Question: I am developing a site for thriller movies. I want to fetch data from IMDB. I need to use Ajax to fetch data asynchronously. My code does not work well.
The movie info is not appearing in the carousal.
The html file which fetch data :
'''
<?php
require_once('functions.php');
$triangle = getMovieInfo('triangle');
$Predestination = getMovieInfo('Predestination');
$silence_of_the_lambs = getMovieInfo('The Silence of the Lambs');
$shutter_island = getMovieInfo('Shutter Island');
?>
<br>
<!-- Text which has greater value -->
<div>
<div class = "row">
<div class="alert alert-success text-center" role="alert"><h3>If you are looking for a site, where you can see the list of all verified thrillers, then you are at the right place.</h3></div>
</div>
</div>
<!-- slider for the home page -->
<div class="container">
<div class="row">
<div class = "col-md-6 col-lg-6 col-sm-6">
<div id="myCarousel" class="carousel slide" data-ride="carousel">
<!-- Indicators -->
<ol class="carousel-indicators">
<li data-target="#myCarousel" data-slide-to="0" class="active"></li>
<li data-target="#myCarousel" data-slide-to="1"></li>
<li data-target="#myCarousel" data-slide-to="2"></li>
<li data-target="#myCarousel" data-slide-to="3"></li>
</ol>
<!-- Wrapper for slides -->
<div class="carousel-inner" role="listbox">
<div class="item active">
<?php echo "<img src="$triangle->Poster">"; ?>
<!-- <span> <?php echo "Plot : ".$triangle->Plot; ?> </span> -->
</div>
<div class="item">
<?php echo "<img src="$silence_of_the_lambs->Poster">"; ?>
<!-- <span> <?php echo "Plot : ".$silence_of_the_lambs->Plot; ?> </span> -->
</div>
<div class="item">
<?php echo "<img src="$Predestination->Poster">"; ?>
<!-- <span> <?php echo "Plot : ".$Predestination->Plot; ?> </span> -->
</div>
<div class="item">
<?php echo "<img src="$shutter_island->Poster">"; ?>
<!-- <span> <?php echo "Plot : ".$shutter_island->Plot; ?> </span> -->
</div>
</div>
<!-- Left and right controls -->
<a class="left carousel-control" href="#myCarousel" role="button" data-slide="prev">
<span class="glyphicon glyphicon-chevron-left" aria-hidden="true"></span>
<span class="sr-only">Previous</span>
</a>
<a class="right carousel-control" href="#myCarousel" role="button" data-slide="next">
<span class="glyphicon glyphicon-chevron-right" aria-hidden="true"></span>
<span class="sr-only">Next</span>
</a>
</div>
</div>
<div class ="col-md-6 col-lg-6 col-sm-6">
<div class="well">
<div class="thriller">
<h3>What is a thriller movie?</h3>
<h4>If the genre is to be defined strictly, a genuine thriller is a film that rentlessly pursues a single-minded goal - to provide thrills and keep the audience cliff-hanging at the 'edge of their seats' as the plot builds towards a climax.</h4>
<h4>
Believe me, I love watching thriller movies more than anything. These movies are real movies, where you can't guess the last scene. I enjoyed a lot of thriller movies and then thought to make a site, where you can easily watch a movie.
</h4>
</div>
</div>
</div>
</div>
</div>
'''
The getMovieInfo function is here:
function getMovieInfo($title)
{
$title = urlencode($title);
'''
//Call the omdb api
$json=file_get_contents("http://www.omdbapi.com/?t=$title");
$details=json_decode($json);
//Check if response contains the movie information
if($details->Response=='True')
{
return $details;
}
else
{
echo "Movie information not available.Please confirm title";
}
}
'''
My java script file is:
'''
$(document).ready(function()
{
$("#home").click(function(event)
{
alert("home is clicked");
$('#contents').load('home.html');
});
});
'''

Please help me to solve this.
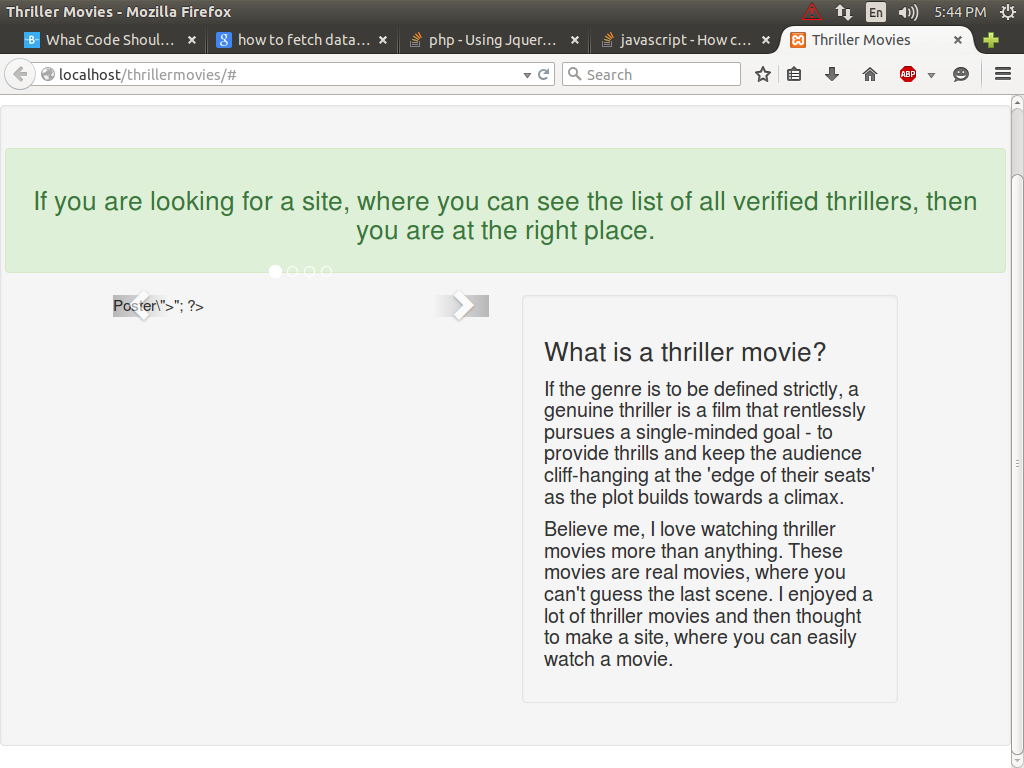
Answer: Your file needs to be .php, not .html as you are using PHP in your code.
Don't worry though, HTML will still be parsed as normal.